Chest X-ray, PA view. Patient: 24 years old, sex M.
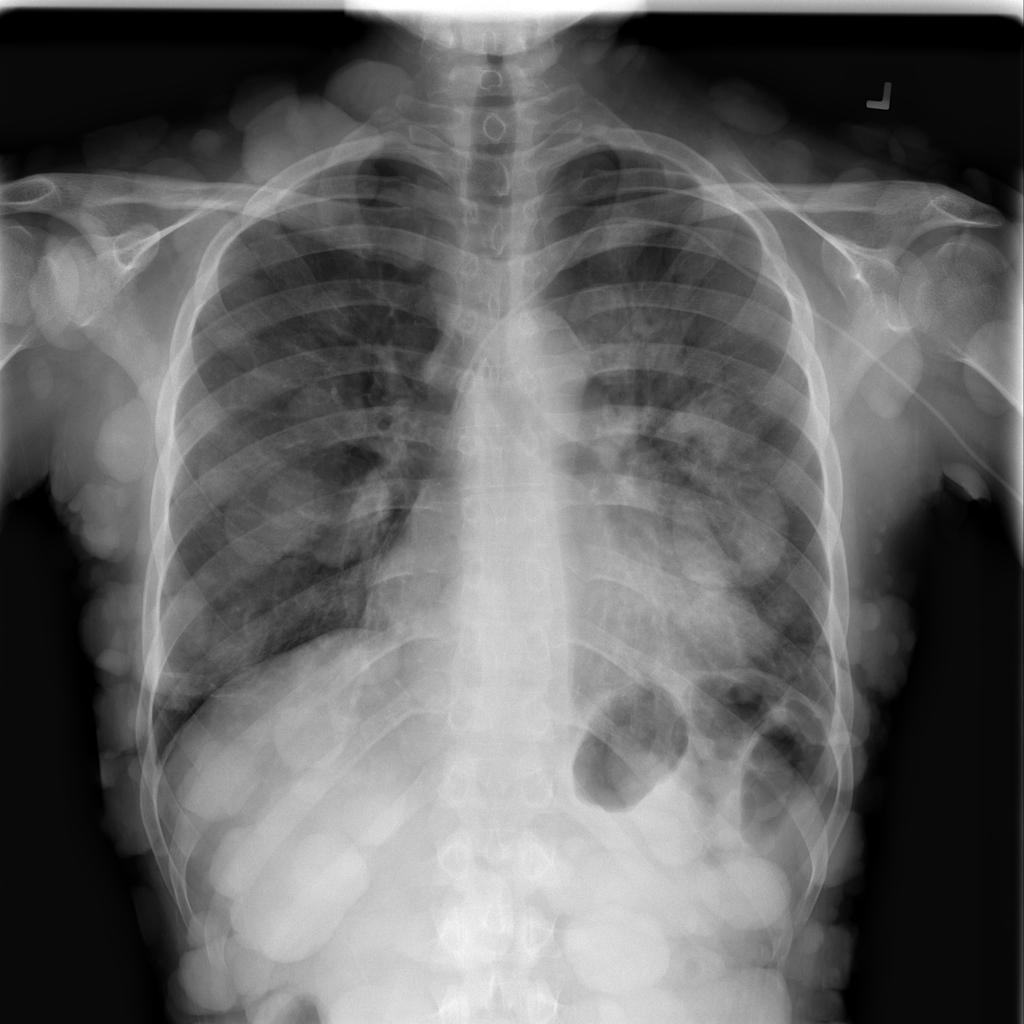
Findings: Infiltration